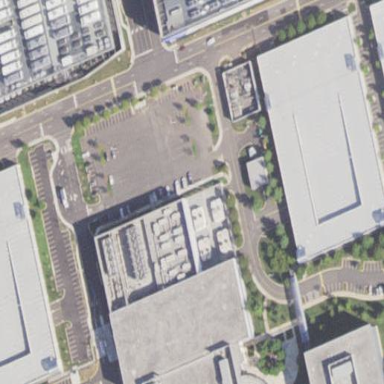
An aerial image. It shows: Data center building.